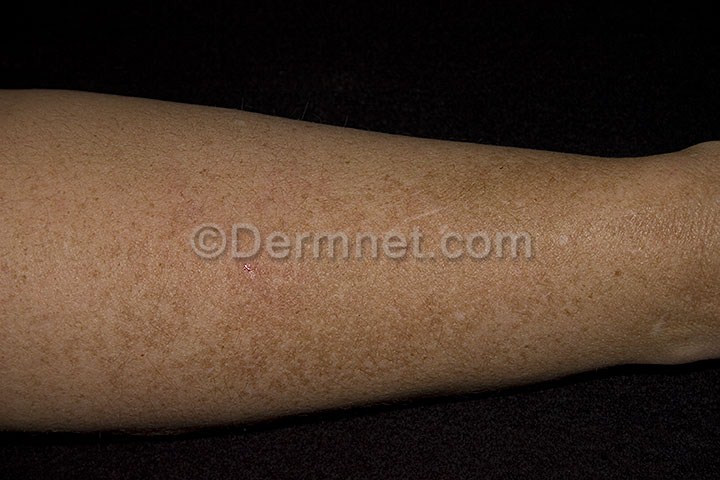
Disease: Light Diseases and Disorders of Pigmentation